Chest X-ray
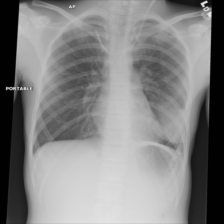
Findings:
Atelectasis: negative
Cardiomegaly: negative
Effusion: negative
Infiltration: negative
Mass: positive
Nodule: negative
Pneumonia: negative
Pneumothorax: negative
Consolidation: negative
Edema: negative
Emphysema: negative
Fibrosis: negative
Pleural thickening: negative
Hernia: negative